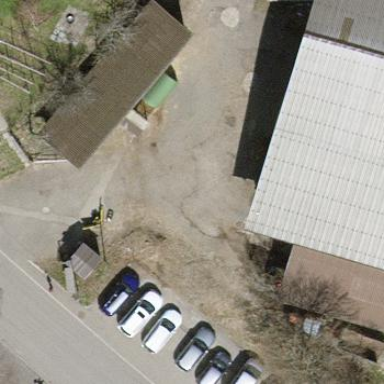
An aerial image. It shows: Farm auxiliary building.